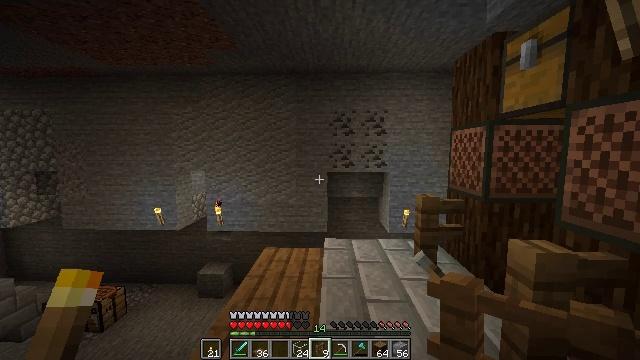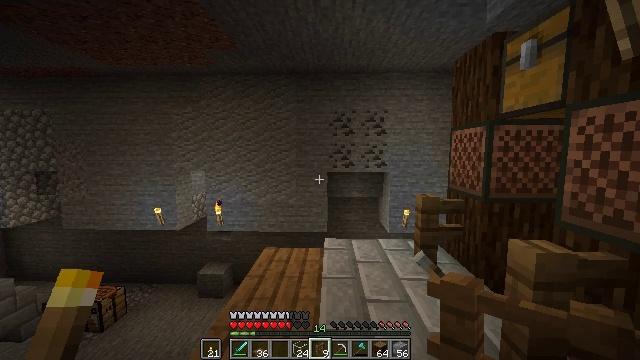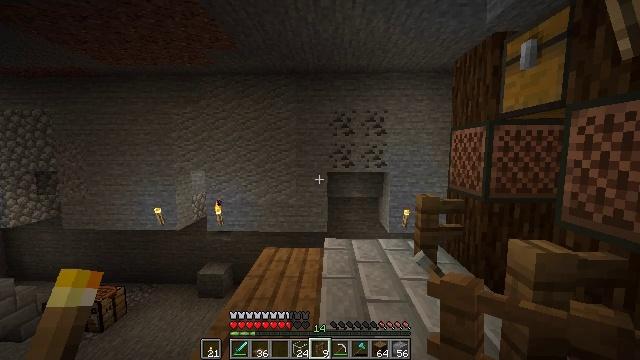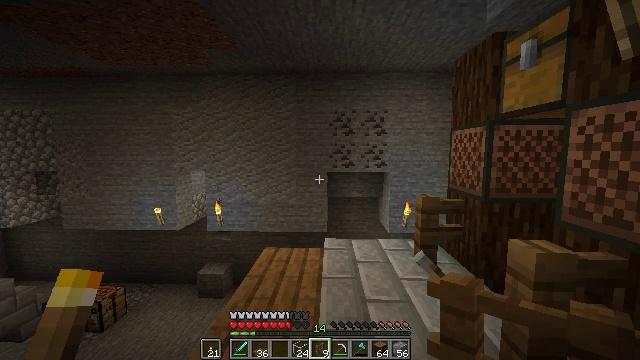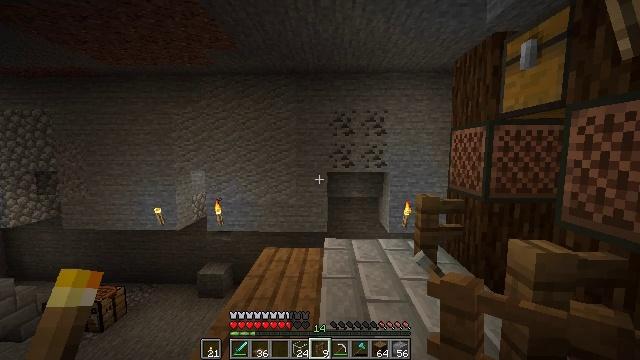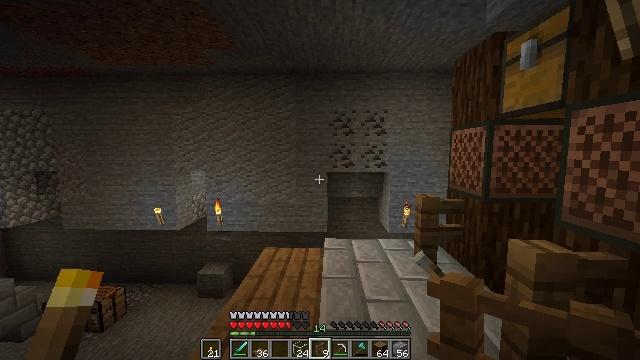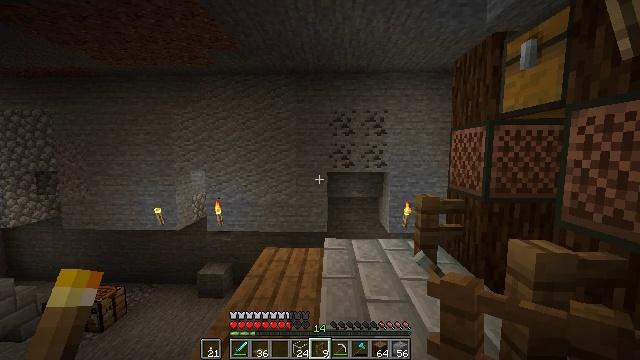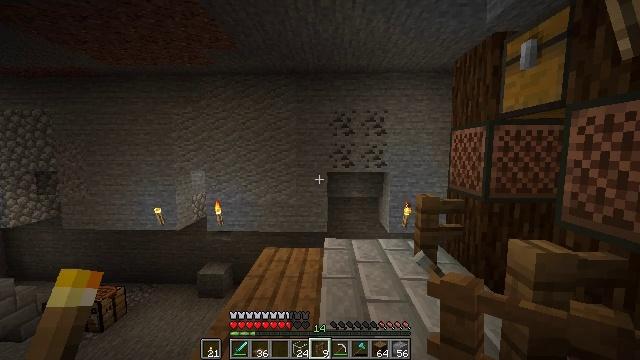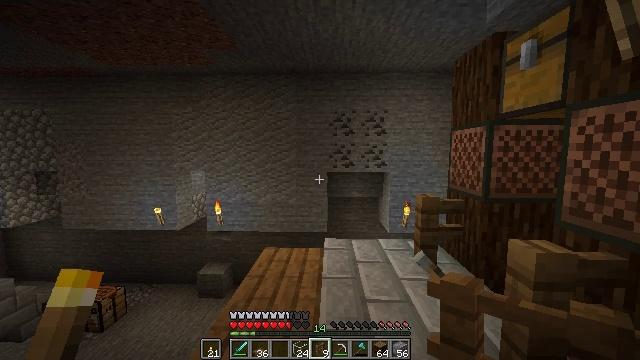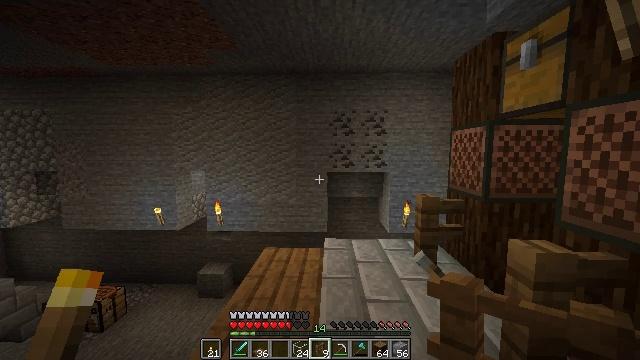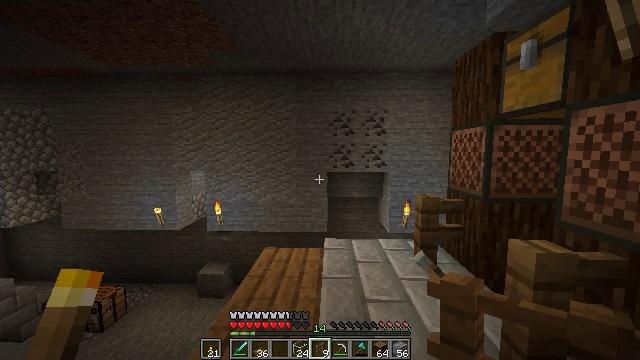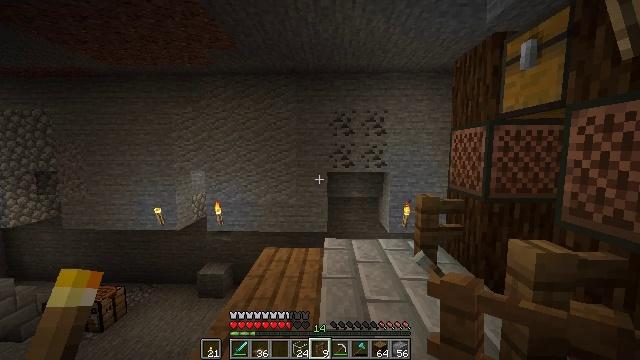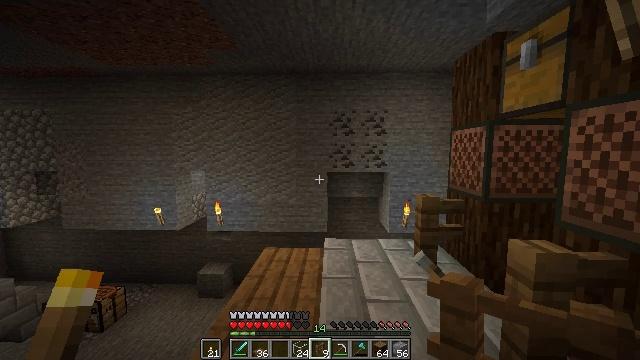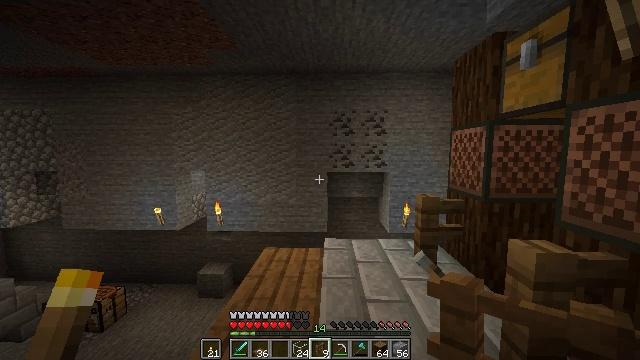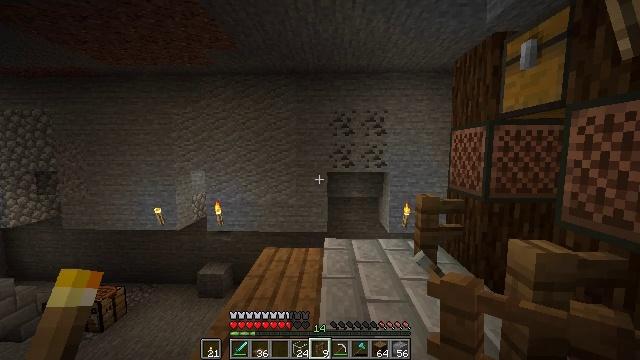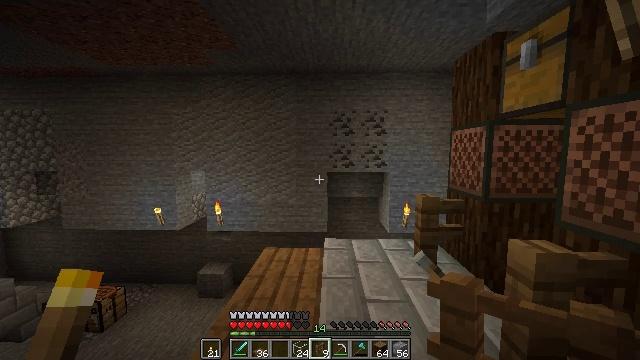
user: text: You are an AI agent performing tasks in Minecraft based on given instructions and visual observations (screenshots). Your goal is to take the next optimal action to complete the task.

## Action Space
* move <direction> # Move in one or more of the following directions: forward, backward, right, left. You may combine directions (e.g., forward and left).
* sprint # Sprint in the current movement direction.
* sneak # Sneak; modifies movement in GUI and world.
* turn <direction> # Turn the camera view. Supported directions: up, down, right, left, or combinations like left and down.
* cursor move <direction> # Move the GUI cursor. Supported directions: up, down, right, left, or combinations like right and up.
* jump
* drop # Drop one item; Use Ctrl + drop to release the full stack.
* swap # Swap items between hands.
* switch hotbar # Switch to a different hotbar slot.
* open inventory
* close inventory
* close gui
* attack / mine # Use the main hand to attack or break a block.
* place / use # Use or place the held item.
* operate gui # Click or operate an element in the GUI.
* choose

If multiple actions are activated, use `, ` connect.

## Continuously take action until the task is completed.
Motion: motion action
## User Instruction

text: Arrange planks in a stair shape to craft spruce stairs.
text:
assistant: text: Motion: no_op
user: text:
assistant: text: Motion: no_op
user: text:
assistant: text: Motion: no_op
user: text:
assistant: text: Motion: no_op
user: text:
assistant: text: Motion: no_op
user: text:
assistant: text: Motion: no_op
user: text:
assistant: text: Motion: no_op
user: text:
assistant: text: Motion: no_op
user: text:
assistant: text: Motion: no_op
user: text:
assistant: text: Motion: no_op
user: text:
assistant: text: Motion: no_op
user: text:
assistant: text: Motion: no_op
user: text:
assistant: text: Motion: no_op
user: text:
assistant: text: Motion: no_op
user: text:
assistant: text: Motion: no_op
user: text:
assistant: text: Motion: no_op
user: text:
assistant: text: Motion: no_op
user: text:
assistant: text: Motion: no_op
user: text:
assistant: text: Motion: no_op
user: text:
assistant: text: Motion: no_op
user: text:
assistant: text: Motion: no_op
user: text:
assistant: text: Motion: no_op
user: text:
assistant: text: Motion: no_op
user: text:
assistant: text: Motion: no_op
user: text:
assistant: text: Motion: no_op
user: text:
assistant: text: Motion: no_op
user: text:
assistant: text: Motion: no_op
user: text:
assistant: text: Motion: no_op
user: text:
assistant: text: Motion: no_op
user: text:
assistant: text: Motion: no_op